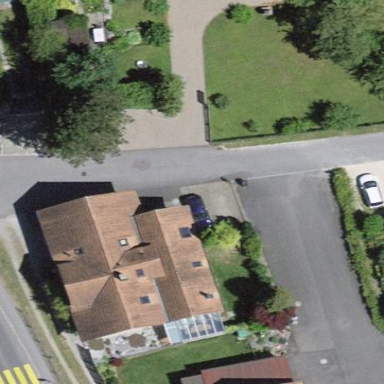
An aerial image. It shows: Residential building.